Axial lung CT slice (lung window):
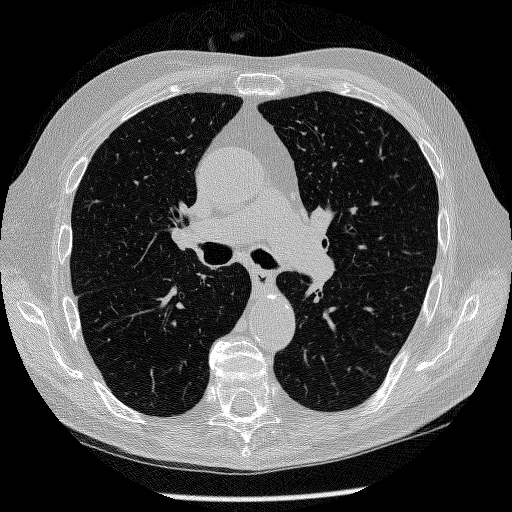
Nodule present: no